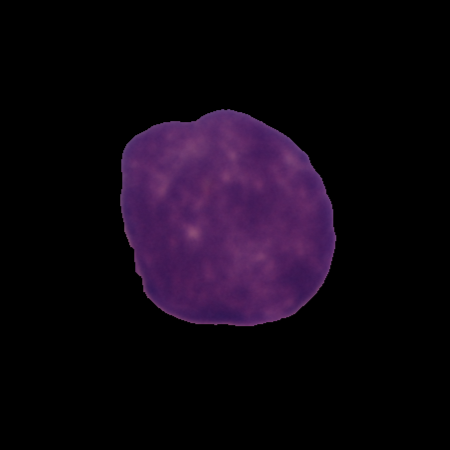
Label: cancer